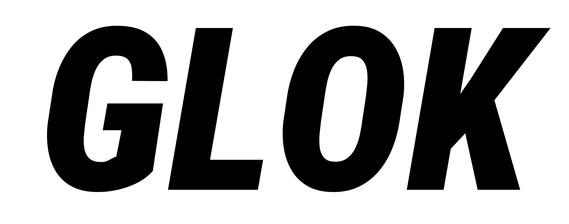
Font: Roboto-Italic_Condensed_Black_Italic